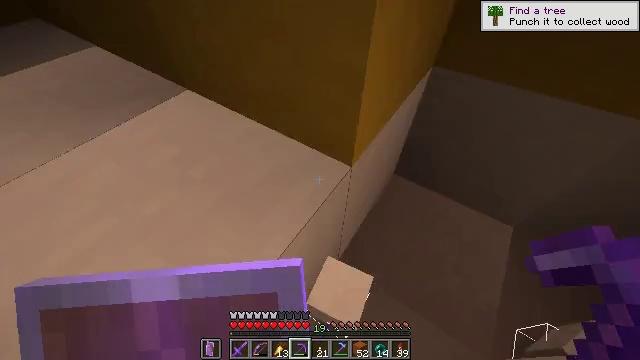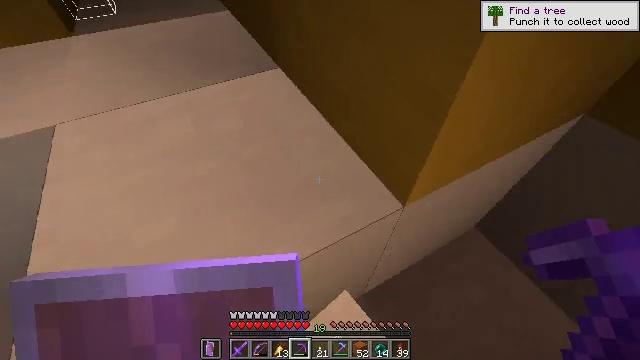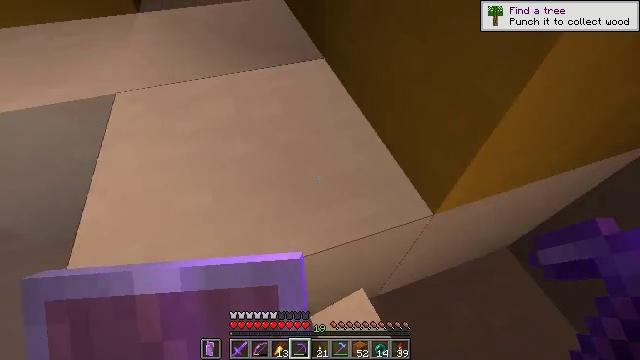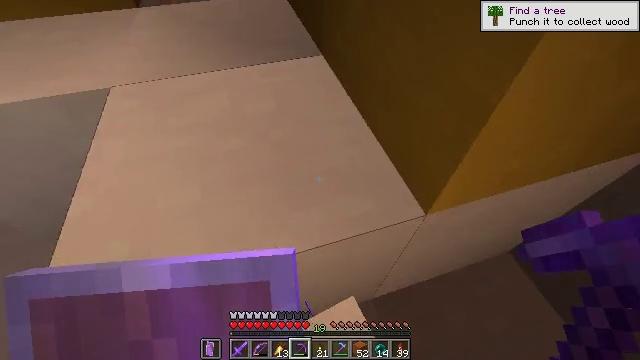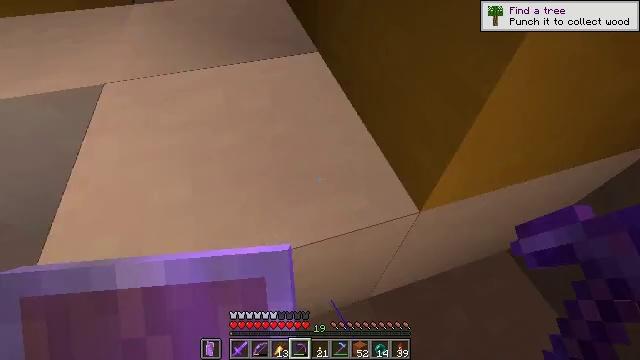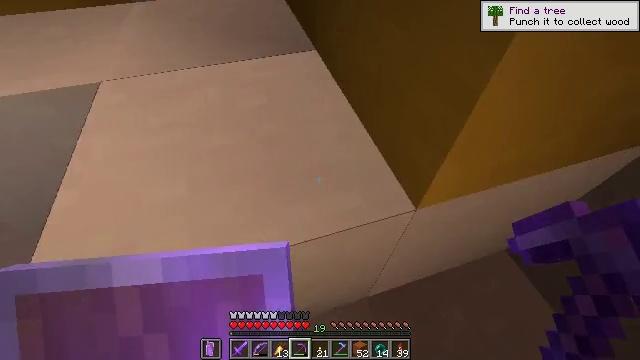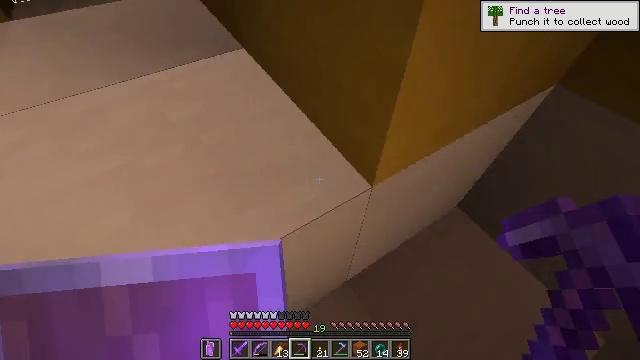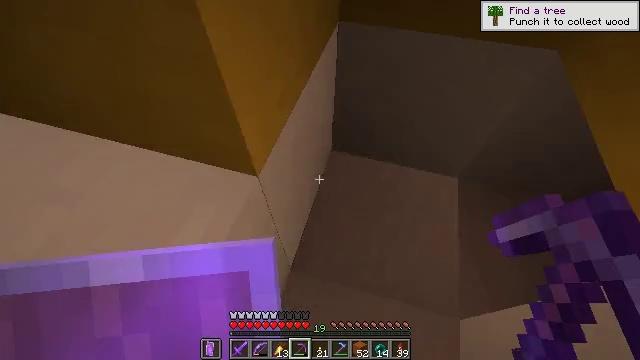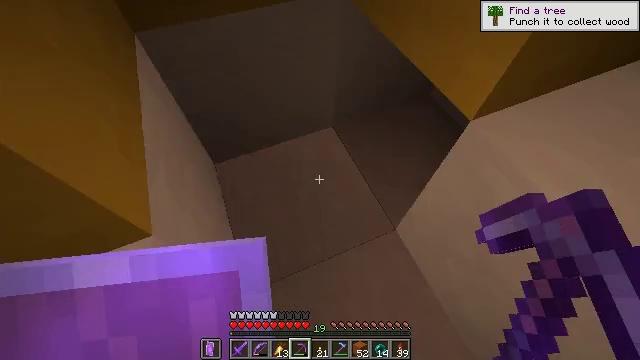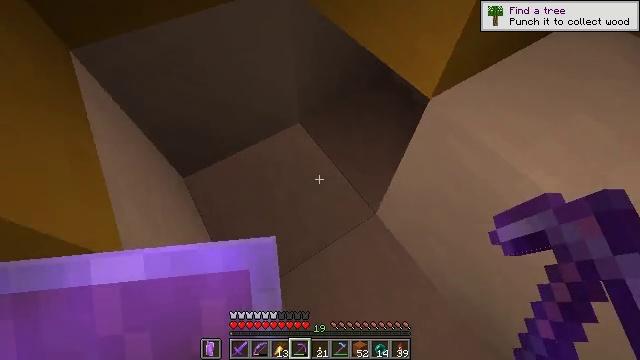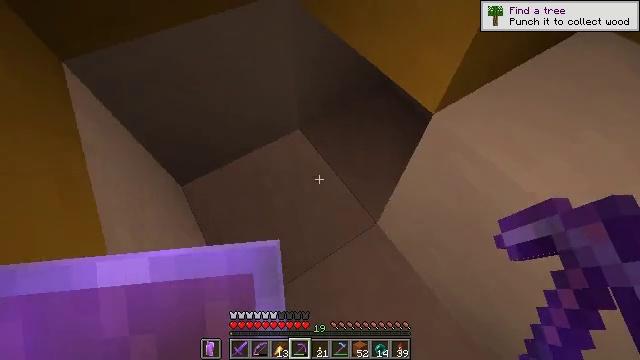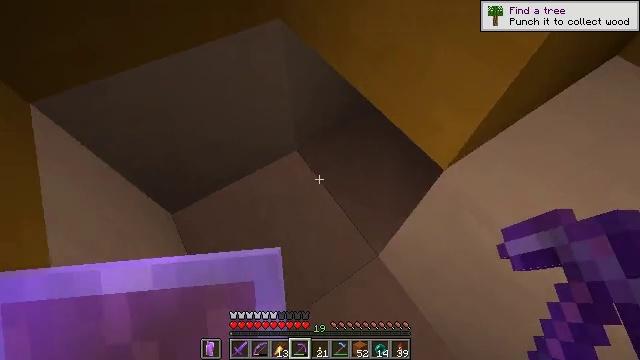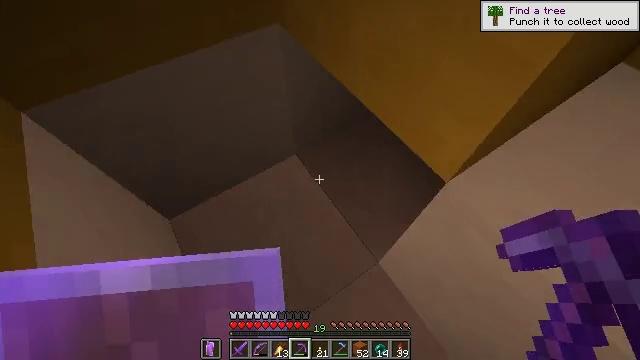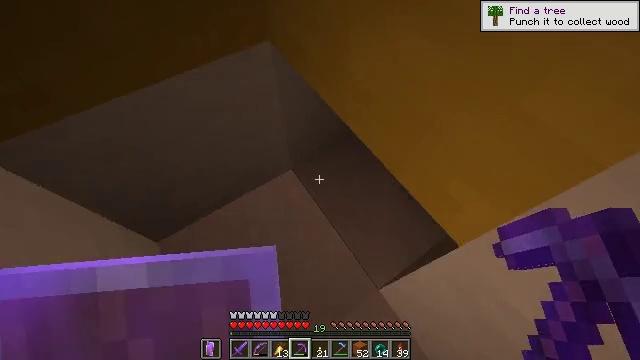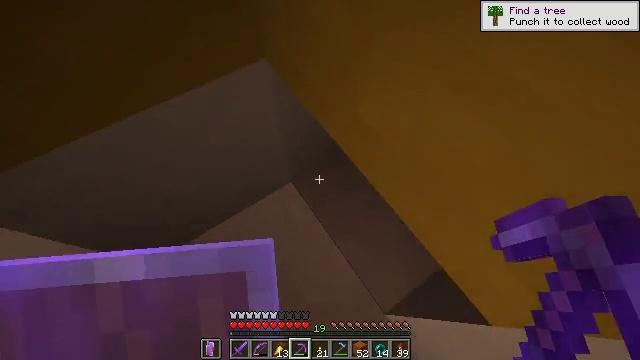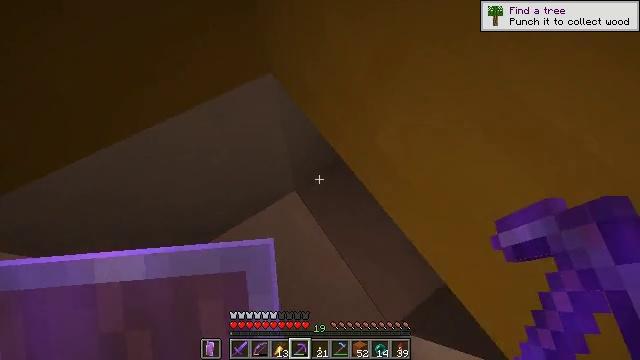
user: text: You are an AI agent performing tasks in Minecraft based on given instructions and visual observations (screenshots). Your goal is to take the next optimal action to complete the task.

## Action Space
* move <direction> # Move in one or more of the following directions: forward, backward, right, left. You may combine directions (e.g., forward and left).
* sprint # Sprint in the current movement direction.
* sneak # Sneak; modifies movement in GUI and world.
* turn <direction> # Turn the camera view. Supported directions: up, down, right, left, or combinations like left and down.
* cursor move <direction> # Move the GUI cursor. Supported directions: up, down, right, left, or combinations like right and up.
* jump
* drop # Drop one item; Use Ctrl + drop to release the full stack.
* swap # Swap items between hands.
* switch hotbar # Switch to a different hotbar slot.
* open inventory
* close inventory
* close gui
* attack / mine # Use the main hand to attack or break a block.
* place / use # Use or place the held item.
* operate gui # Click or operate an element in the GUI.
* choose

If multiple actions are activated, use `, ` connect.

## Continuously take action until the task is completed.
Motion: motion action
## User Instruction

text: Break the white terracotta block.
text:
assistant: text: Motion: turn left
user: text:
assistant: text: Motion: turn left and down
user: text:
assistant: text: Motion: turn left
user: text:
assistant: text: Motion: no_op
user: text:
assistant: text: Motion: no_op
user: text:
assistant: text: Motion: turn right and down
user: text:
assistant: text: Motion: turn right and down
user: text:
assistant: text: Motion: turn right and down
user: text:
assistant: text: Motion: turn right
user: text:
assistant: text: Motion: move forward
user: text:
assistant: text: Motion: move forward
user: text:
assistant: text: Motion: move forward
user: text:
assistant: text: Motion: move forward, turn down
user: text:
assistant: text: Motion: move forward, turn down
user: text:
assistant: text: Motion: no_op
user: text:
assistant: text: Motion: no_op
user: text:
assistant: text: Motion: no_op
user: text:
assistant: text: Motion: turn left and up
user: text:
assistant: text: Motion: turn left and up
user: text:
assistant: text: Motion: turn left and up
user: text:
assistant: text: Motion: turn left and up
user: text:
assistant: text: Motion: turn left
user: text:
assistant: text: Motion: move left
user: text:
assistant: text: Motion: move left
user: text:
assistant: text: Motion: move left
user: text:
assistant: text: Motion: move left, turn right
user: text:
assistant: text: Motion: move forward and move left, turn right
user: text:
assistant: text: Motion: move forward and move left, turn right
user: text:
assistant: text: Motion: move forward and move left, turn right
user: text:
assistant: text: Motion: move forward and move left, turn right